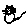
Label: cat